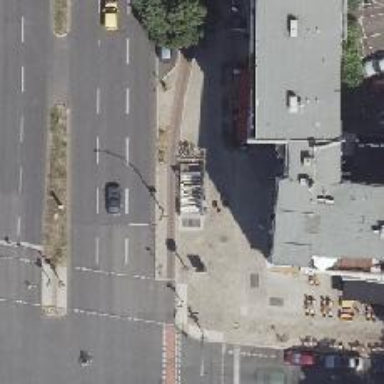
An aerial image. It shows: Subway entrance.